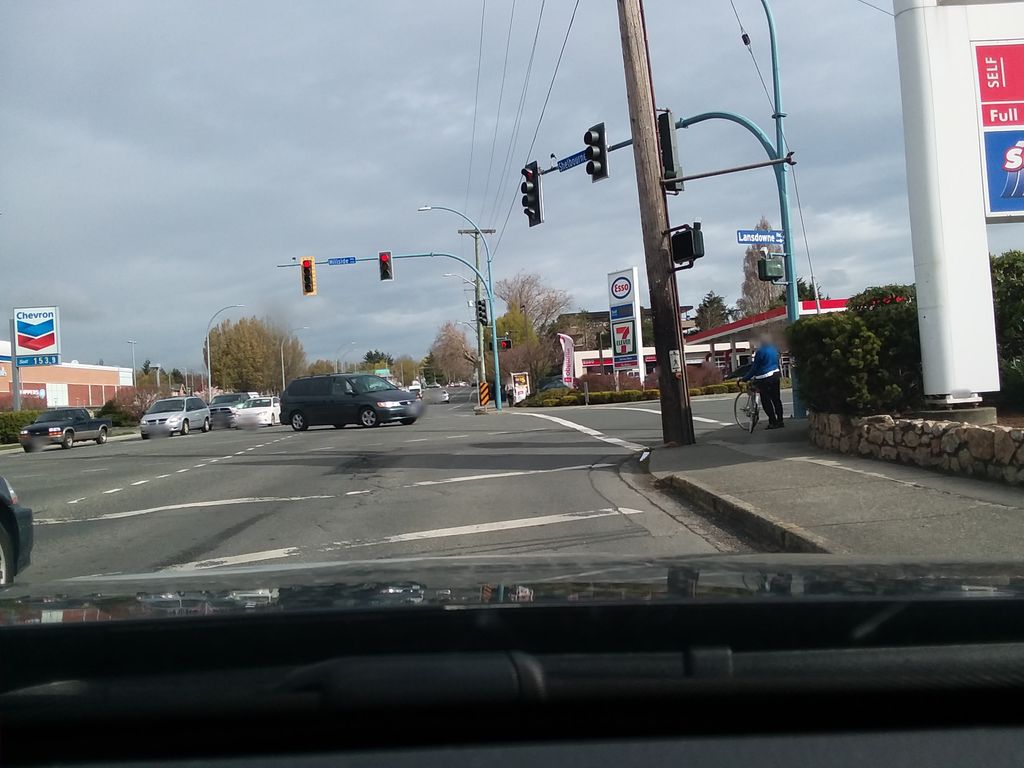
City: victoria